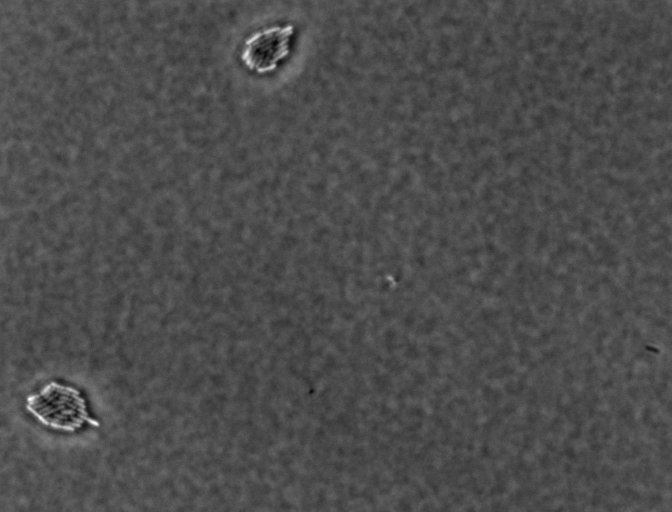
Salmonella enterica Typhimurium